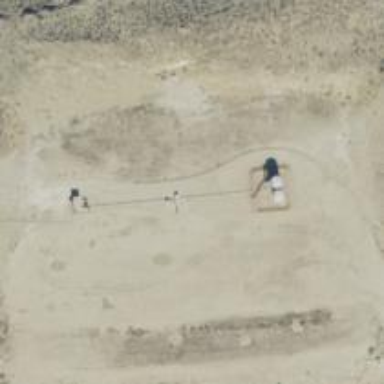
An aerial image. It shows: Petroleum well.